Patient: sex M, age 52
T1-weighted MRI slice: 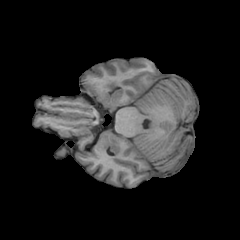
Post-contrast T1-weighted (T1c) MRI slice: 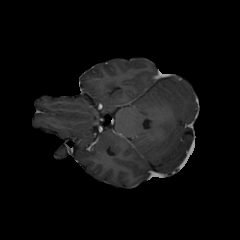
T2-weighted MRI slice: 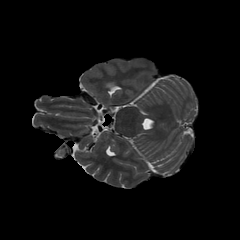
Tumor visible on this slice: yes
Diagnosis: Glioblastoma, IDH-wildtype
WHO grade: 4